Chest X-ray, PA view. Patient: 23 years old, sex M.
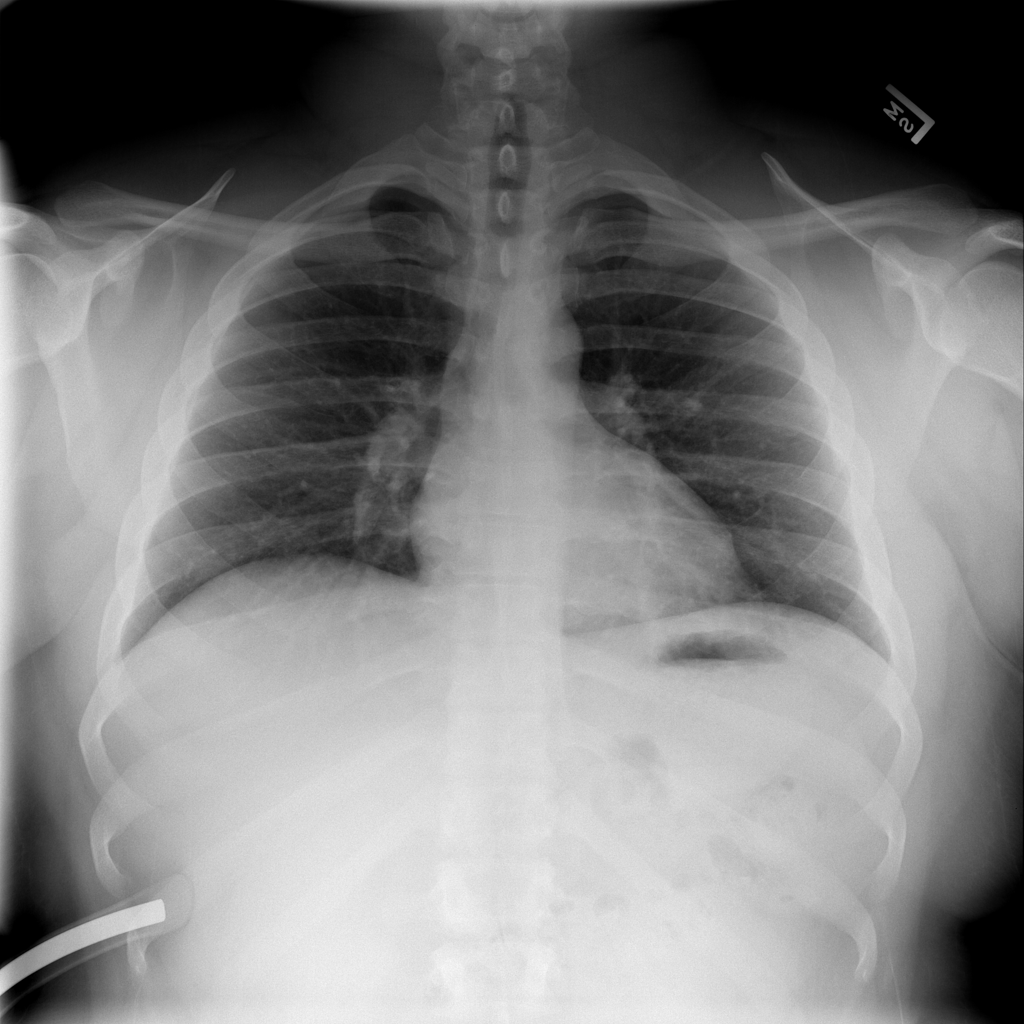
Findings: No Finding